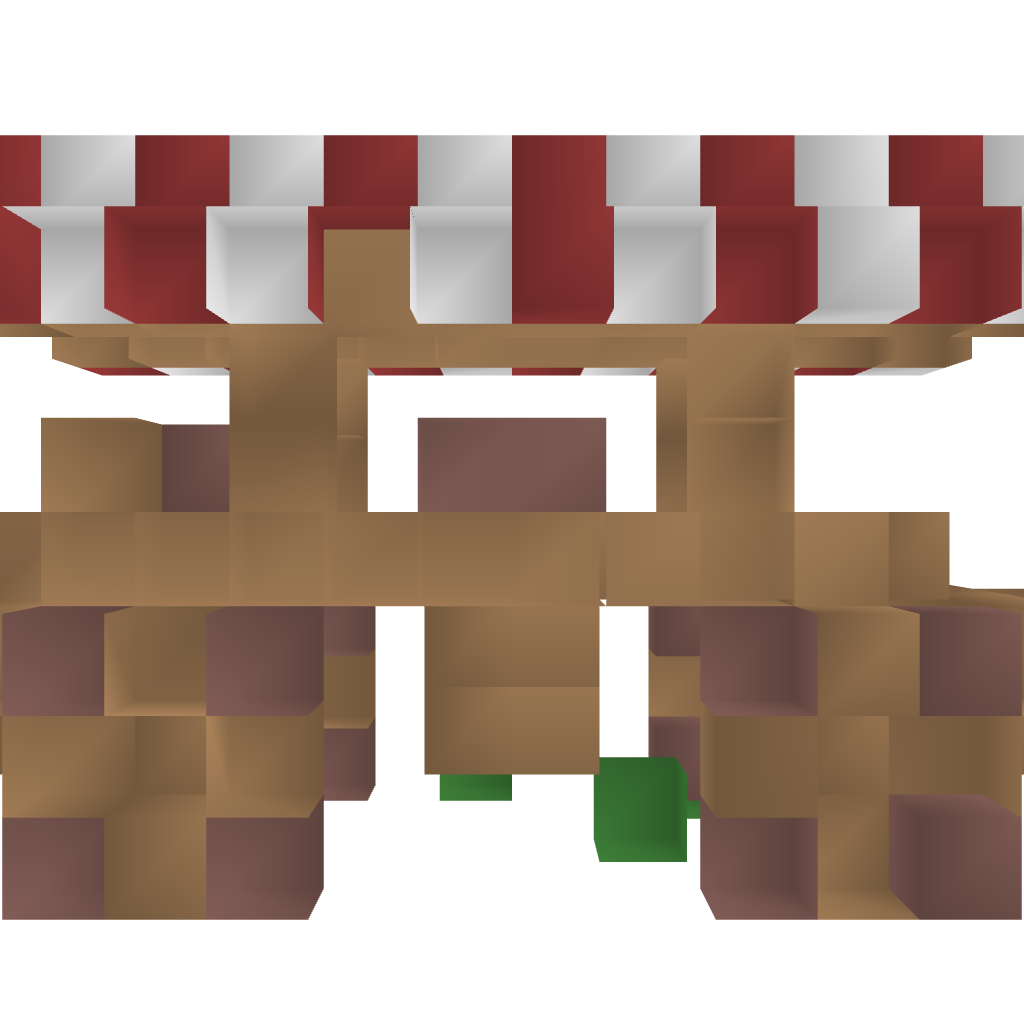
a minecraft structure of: carriage high quality